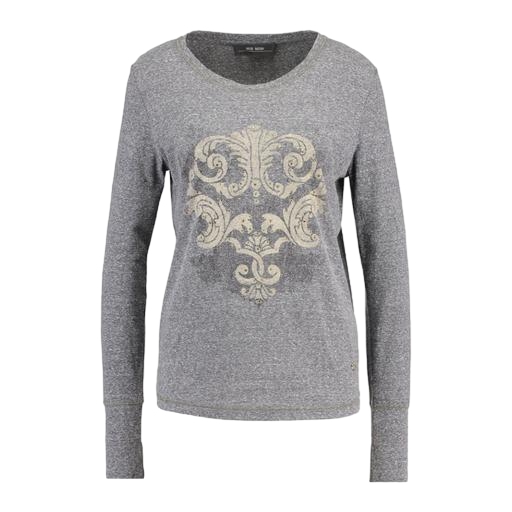
gray print long sleeve t-shirt, gray women's long-sleeve t-shirt, long-sleeve t-shirt only macy, white background